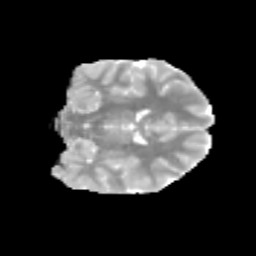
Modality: MD
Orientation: coronal
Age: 12
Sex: male
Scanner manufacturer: siemens
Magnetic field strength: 3 T
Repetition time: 3.8 s
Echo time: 0.07 s